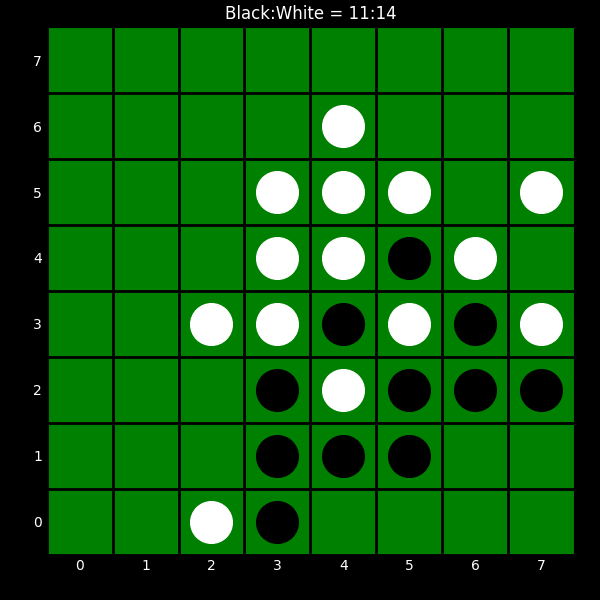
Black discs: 11
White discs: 14